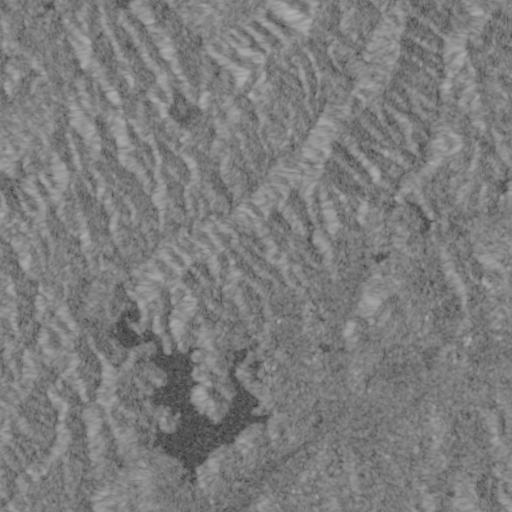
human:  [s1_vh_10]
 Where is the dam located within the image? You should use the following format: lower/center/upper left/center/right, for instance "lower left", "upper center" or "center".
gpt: The dam is located in the lower center of the image.
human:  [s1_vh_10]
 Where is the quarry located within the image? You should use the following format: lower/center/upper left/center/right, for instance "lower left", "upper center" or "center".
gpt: The quarry is located in the lower center of the image.
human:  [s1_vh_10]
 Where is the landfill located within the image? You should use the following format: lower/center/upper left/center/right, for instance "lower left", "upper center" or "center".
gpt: There is no landfill in the image.

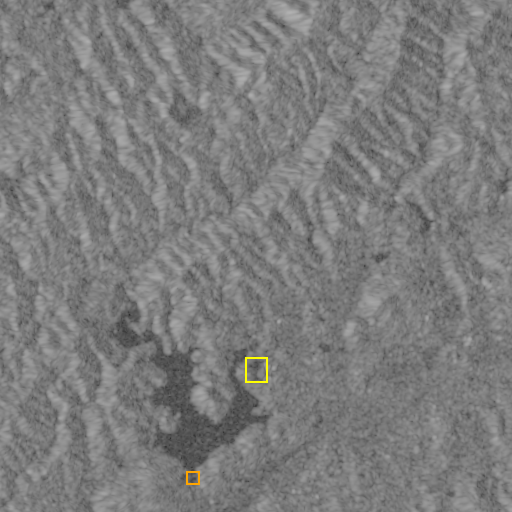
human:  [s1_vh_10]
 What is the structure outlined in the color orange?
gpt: The structure outlined in orange is a dam.
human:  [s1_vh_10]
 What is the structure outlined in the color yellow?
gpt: The structure outlined in yellow is a quarry.
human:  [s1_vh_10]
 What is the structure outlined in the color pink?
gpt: There is no pink outline.